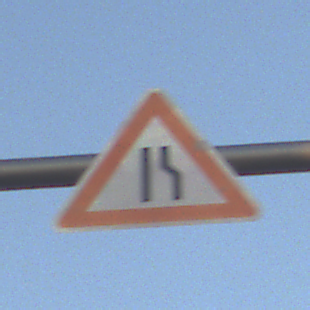
Verkehrszeichen: EinseitigVerengteFahrbahnRechts
Umgebung: Outdoor, Nature
Tageszeit: SunriseSunset
Wetter: Clear
Licht: Natural
Jahreszeit: NotSpecified
Kontrast: HighContrast